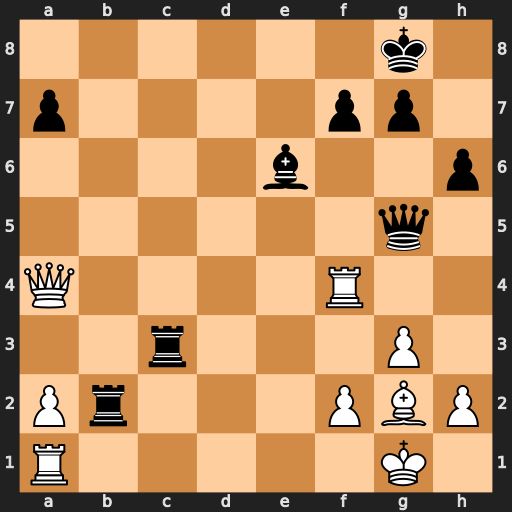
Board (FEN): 6k1/p4pp1/4b2p/6q1/Q4R2/2r3P1/Pr3PBP/R5K1
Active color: w
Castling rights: -
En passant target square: -
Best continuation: Qe8+ Kh7 Be4+ f5 Qxe6